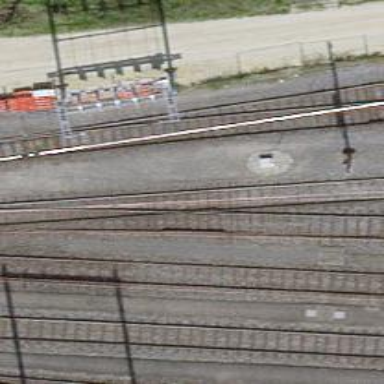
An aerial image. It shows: Single-track electrified railway yard with contact line electrification.